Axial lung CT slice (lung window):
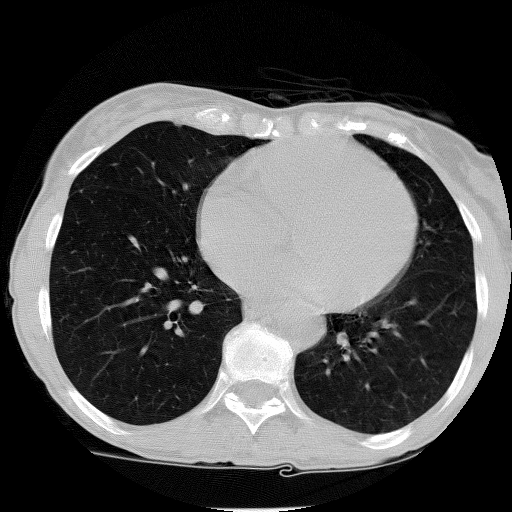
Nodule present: no